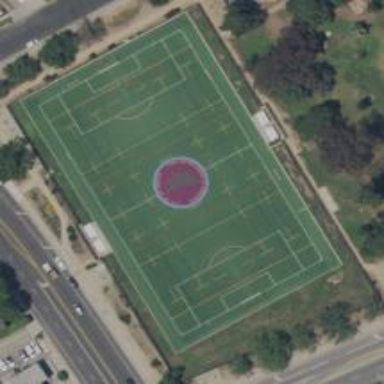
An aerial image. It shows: Soccer pitch designated for leisure and sports activities.